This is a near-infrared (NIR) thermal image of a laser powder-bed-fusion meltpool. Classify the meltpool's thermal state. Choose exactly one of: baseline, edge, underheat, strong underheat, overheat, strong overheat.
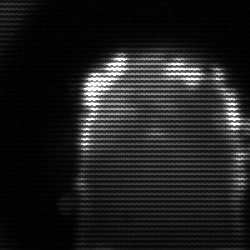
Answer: baseline